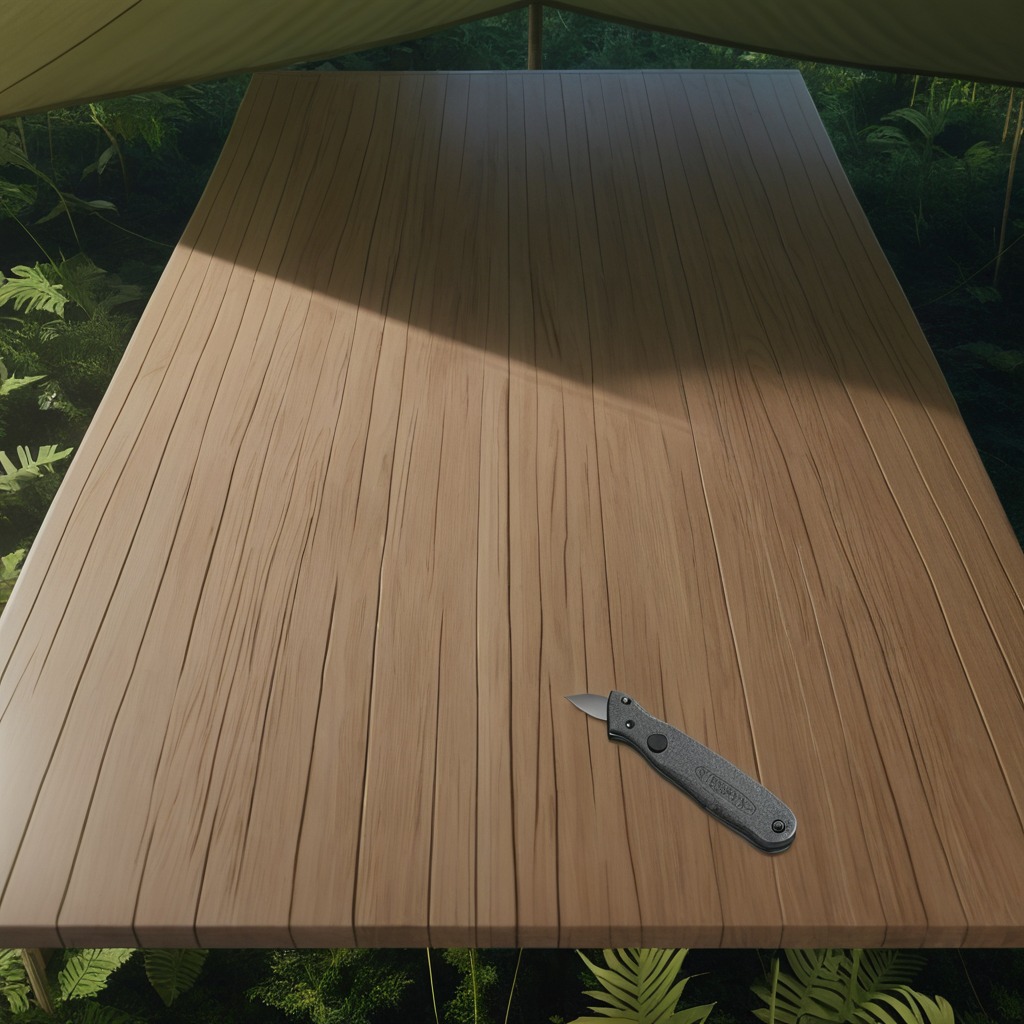
A utility knife is lying on a wooden table inside a jungle field workshop tent.